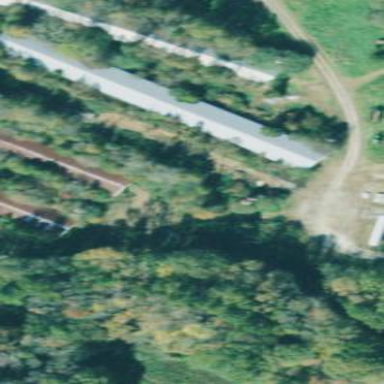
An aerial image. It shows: Farm auxiliary building.